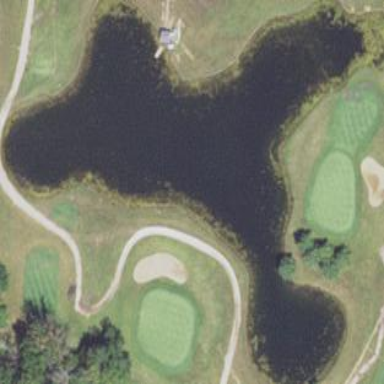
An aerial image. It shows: Water hazard in golf course. The hazard is natural water feature.